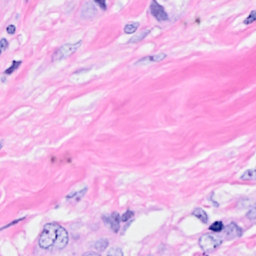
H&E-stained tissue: Breast